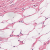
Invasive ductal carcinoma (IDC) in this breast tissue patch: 0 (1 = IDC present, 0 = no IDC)